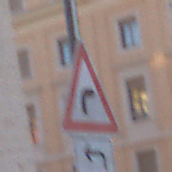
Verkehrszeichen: KurveRechts
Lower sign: RichtungsangabeDurchPfeile2
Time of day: SunriseSunset
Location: Outdoor (Urban)
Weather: Clear
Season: NotSpecified
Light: Natural